Milling tool wear sample.
Tool blade image: 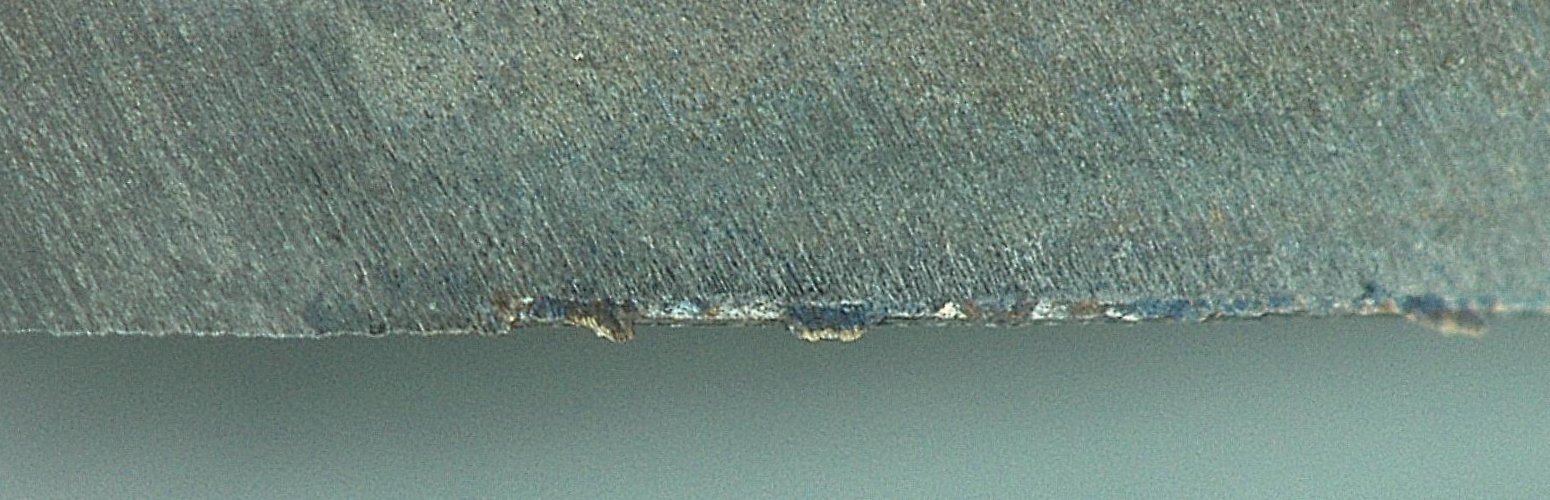
Chip image: 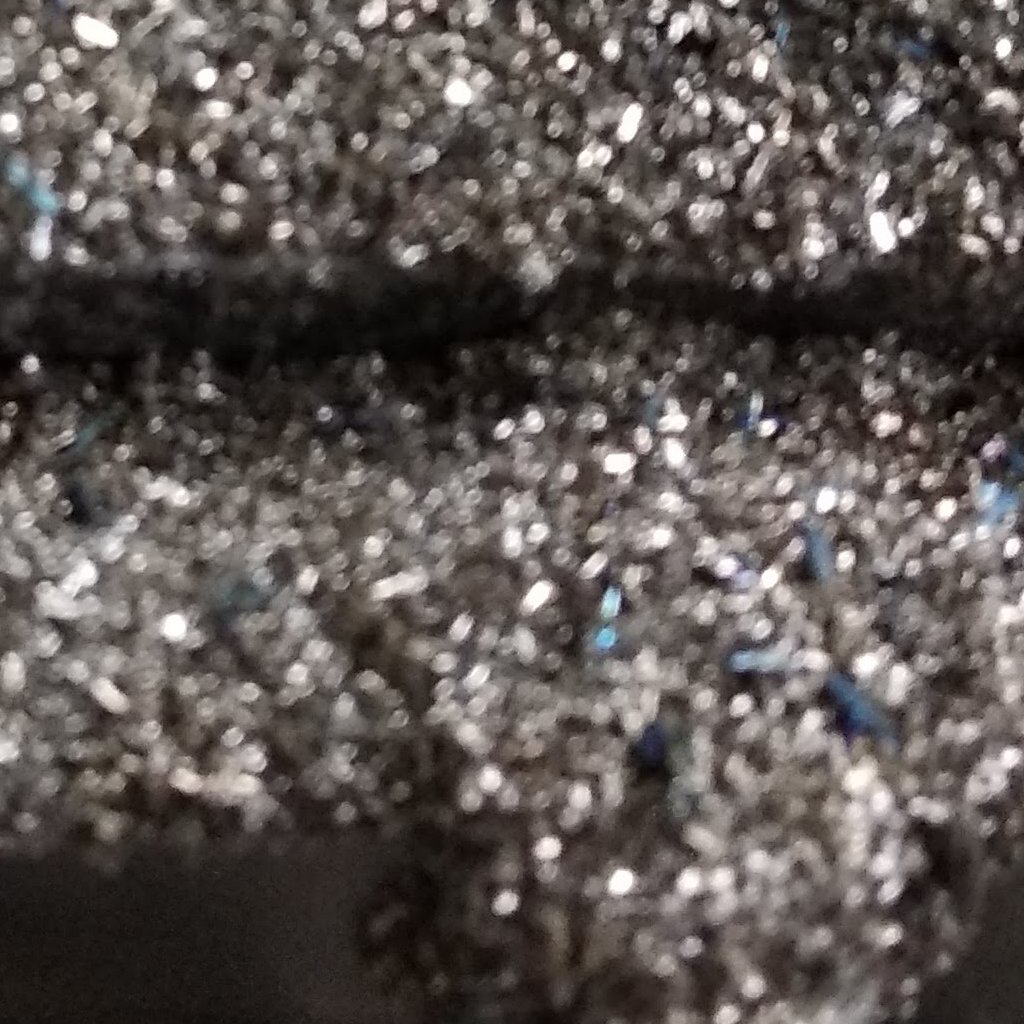
Workpiece image: 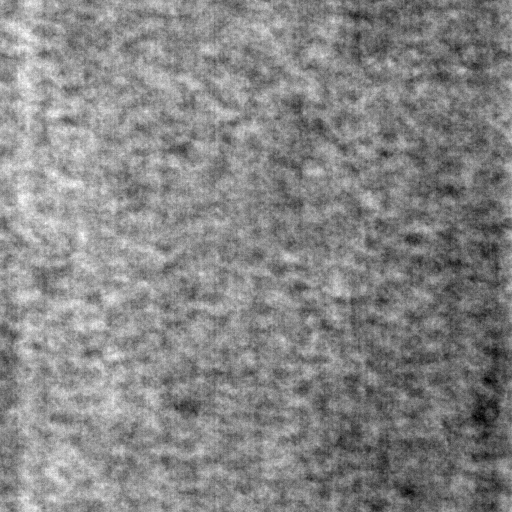
Tool wear state: used
Gaps: 35.24
Flank wear: 117.54
Overhang: 10.16
Force-signal Mel-spectrograms (X, Y, Z axes): 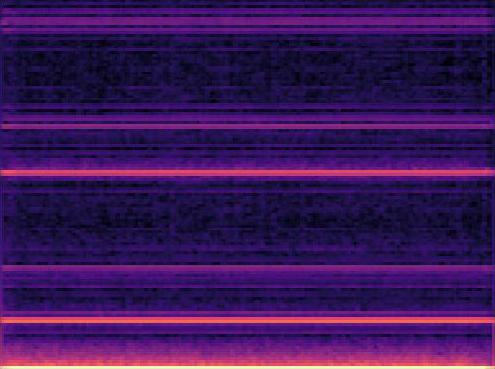 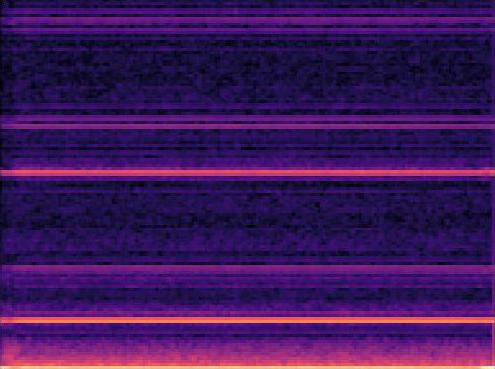 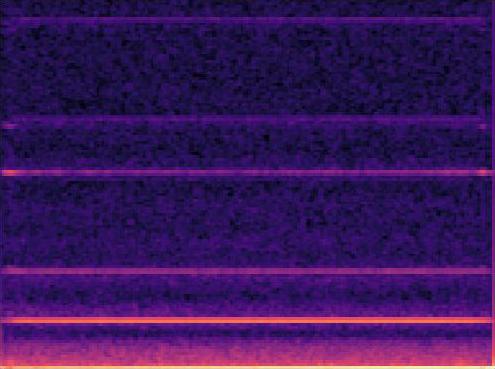
Force-signal scalograms (X, Y, Z axes): 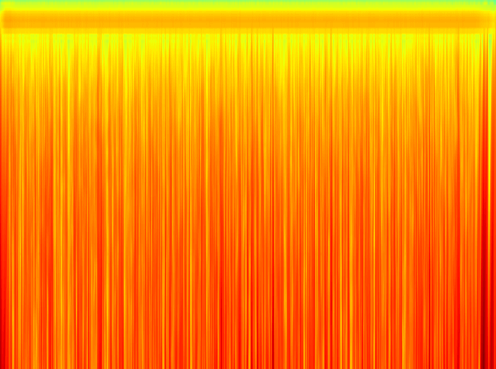 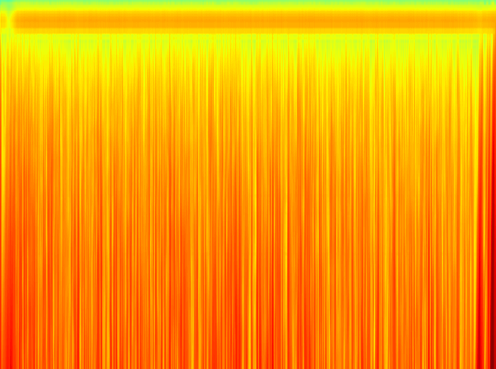 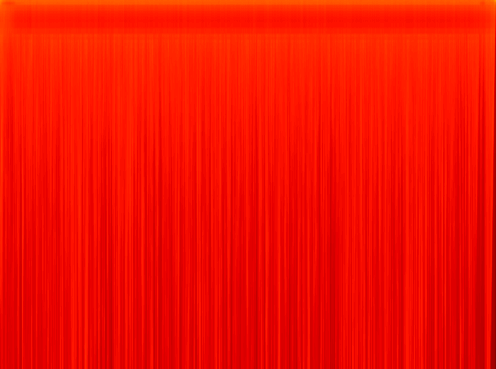
Force phase: steady_state_stabilization_wear